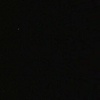
Label: space